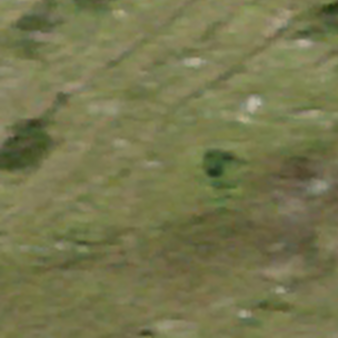
Label: other